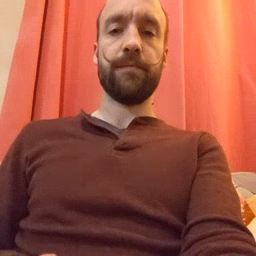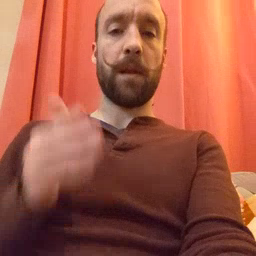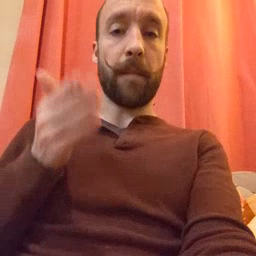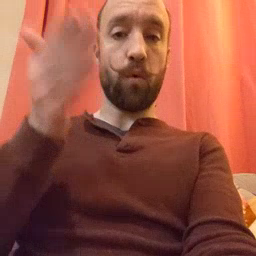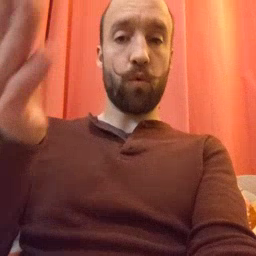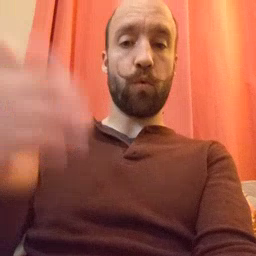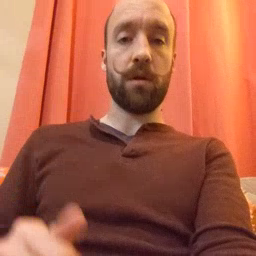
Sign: boat